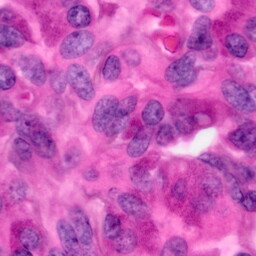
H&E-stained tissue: Pancreatic